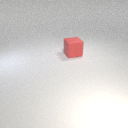
large red rubber cube